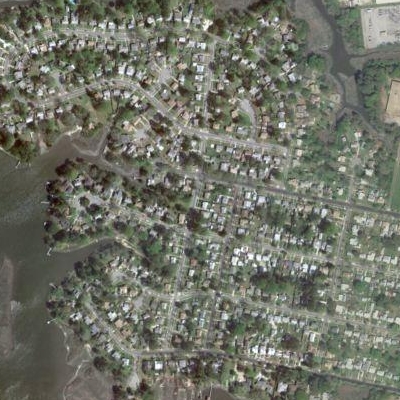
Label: Resident